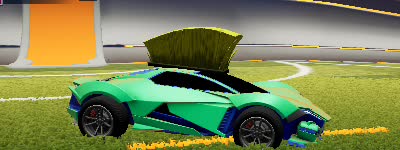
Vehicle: werewolf